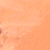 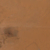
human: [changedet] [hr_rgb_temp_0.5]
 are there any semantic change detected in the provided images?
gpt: No change occurred in this area.